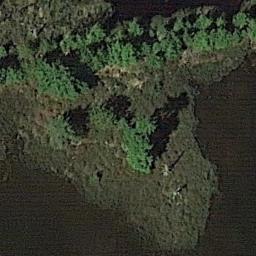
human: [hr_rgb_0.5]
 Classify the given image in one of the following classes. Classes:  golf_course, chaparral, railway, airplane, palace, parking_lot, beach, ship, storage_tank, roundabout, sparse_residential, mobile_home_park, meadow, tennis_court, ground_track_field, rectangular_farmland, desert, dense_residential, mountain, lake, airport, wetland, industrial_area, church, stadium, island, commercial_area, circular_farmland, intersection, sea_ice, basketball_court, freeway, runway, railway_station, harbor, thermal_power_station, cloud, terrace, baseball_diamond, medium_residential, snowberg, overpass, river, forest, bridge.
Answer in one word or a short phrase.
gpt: wetland